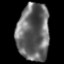
Tissue: lung
Cell type: Epithelial cells
Senescence score: 0.2303
Nuclear area (px): 1811
Mean DAPI intensity: 104.737